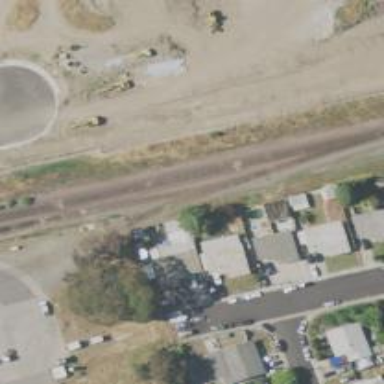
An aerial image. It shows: Rail spur service.